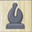
Piece: bB